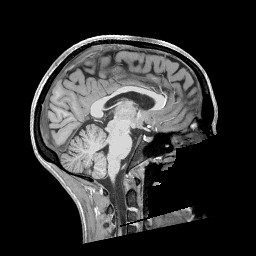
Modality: T1w
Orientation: sagittal